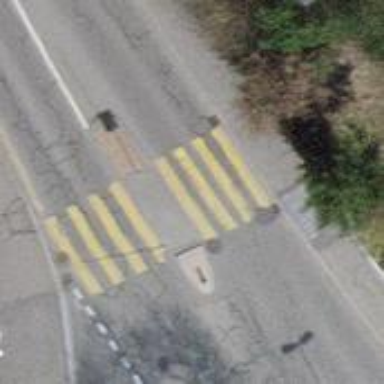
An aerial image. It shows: Uncontrolled zebra crossing on the road.